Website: ulta-beauty
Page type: payment
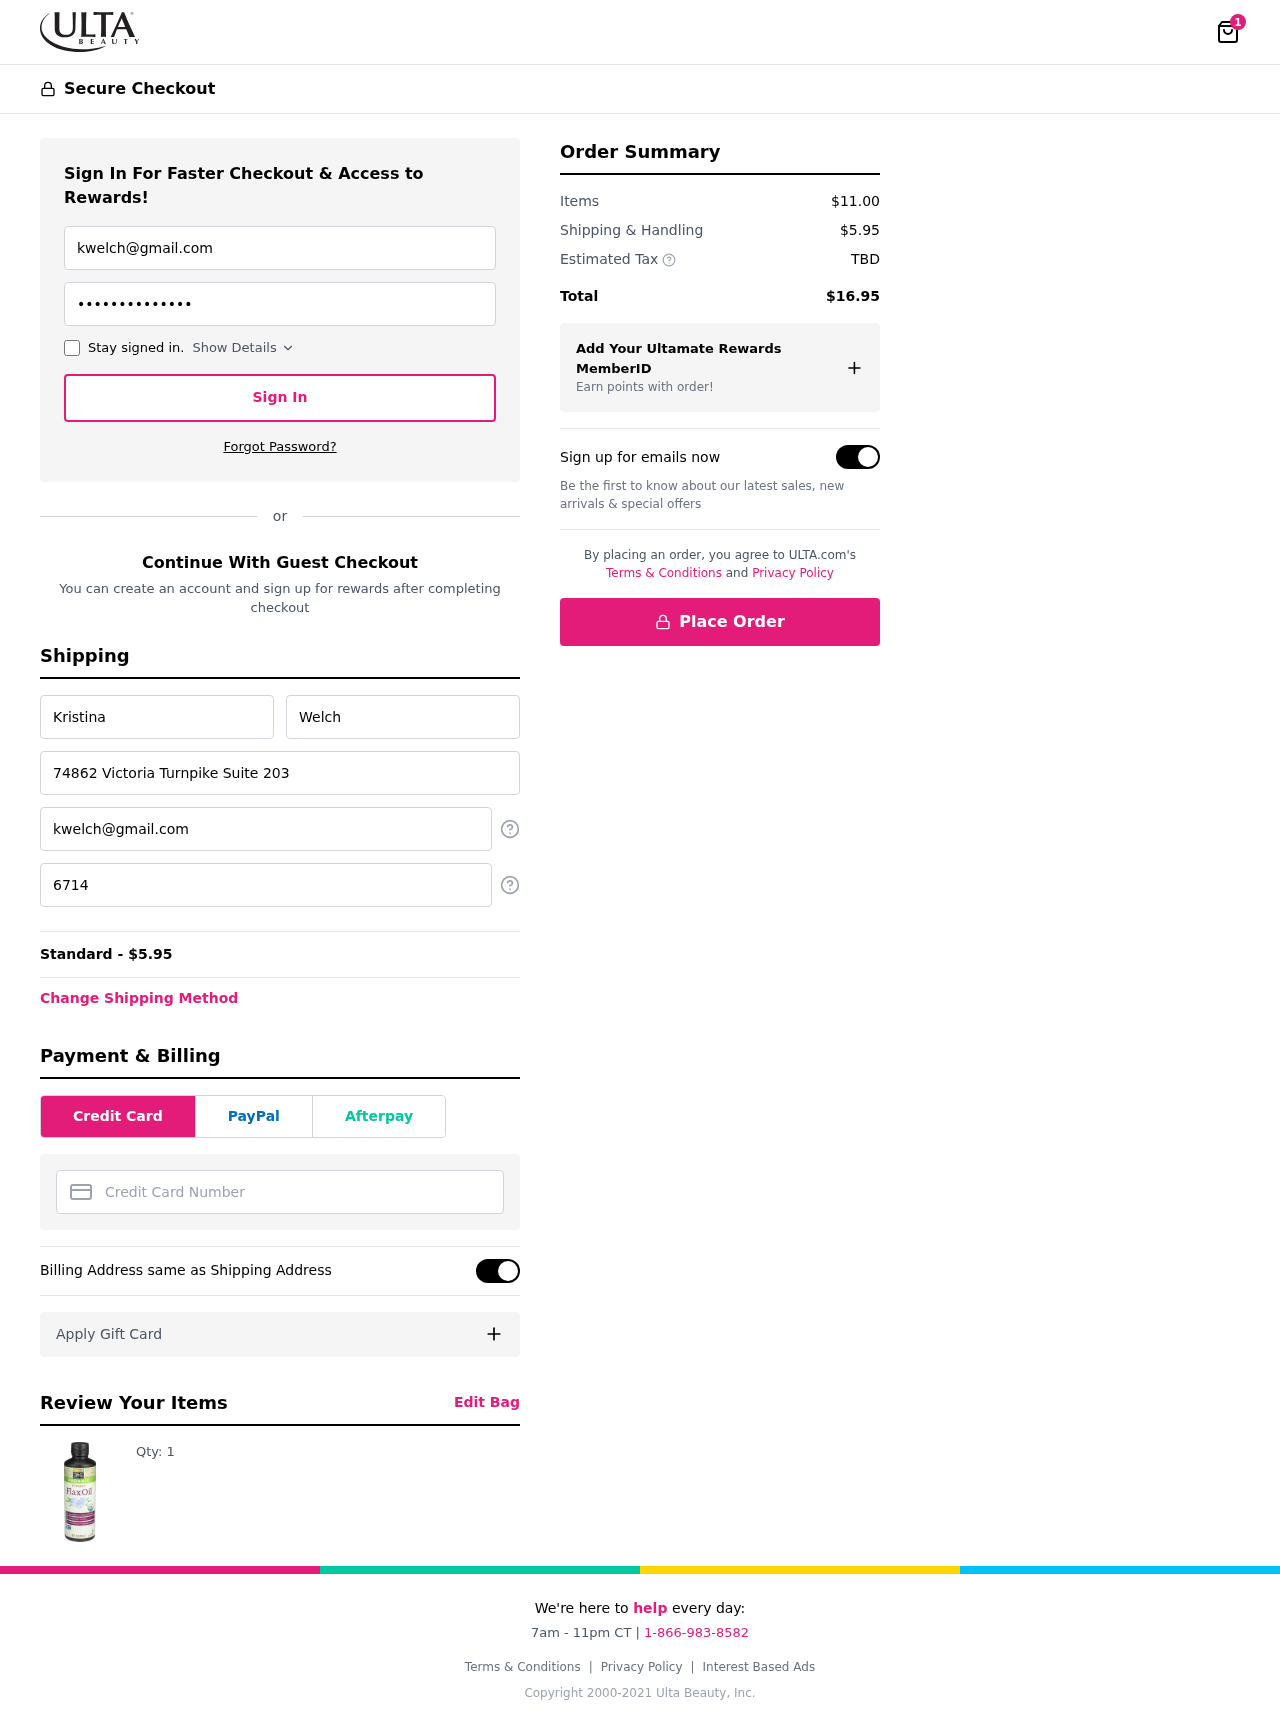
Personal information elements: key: PII_CARD_NUMBER
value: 4597 2350 0657 9240
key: PII_EMAIL
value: kwelch@gmail.com
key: PII_FIRSTNAME
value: Kristina
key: PII_LASTNAME
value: Welch
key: PII_PHONE
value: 6714076163
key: PII_STREET
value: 74862 Victoria Turnpike Suite 203
Product elements: key: PRODUCT1_QUANTITY
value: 1
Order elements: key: ORDER_NUM_ITEMS
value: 1
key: ORDER_SHIPPING_COST
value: $5.95
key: ORDER_SHIPPING_COST
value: Standard - $5.95
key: ORDER_SUBTOTAL
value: $11.00
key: ORDER_TAX
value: TBD
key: ORDER_TOTAL
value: $16.95